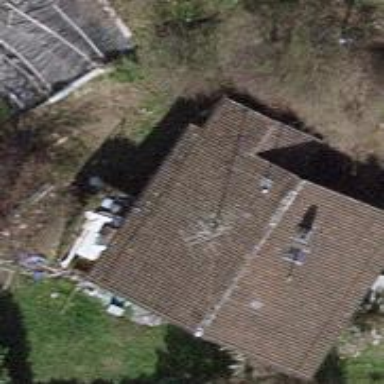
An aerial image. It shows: Gabled roof on residential building.